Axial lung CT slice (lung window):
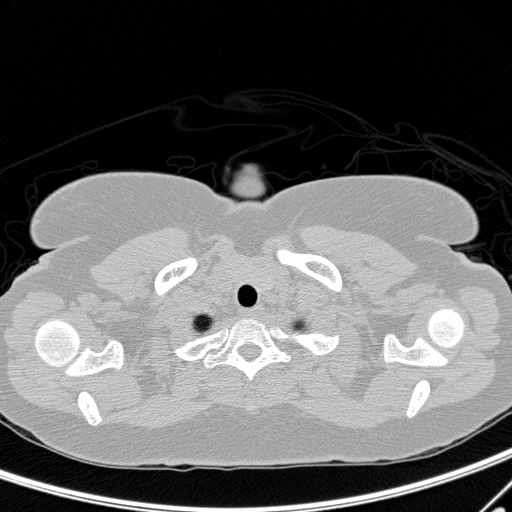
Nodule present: no